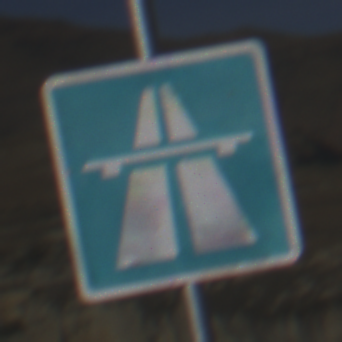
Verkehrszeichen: Autobahn
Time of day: MorningAfternoon
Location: Outdoor (Nature)
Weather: PartlyCloudy
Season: NotSpecified
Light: Natural